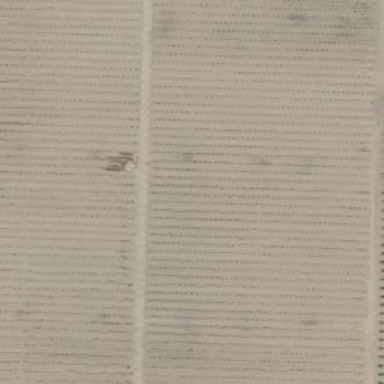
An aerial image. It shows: Vineyard.